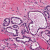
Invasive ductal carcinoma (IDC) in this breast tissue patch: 0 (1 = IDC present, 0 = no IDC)